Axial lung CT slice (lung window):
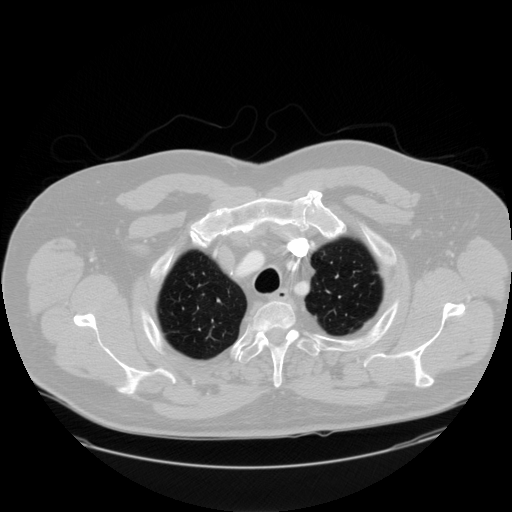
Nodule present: no